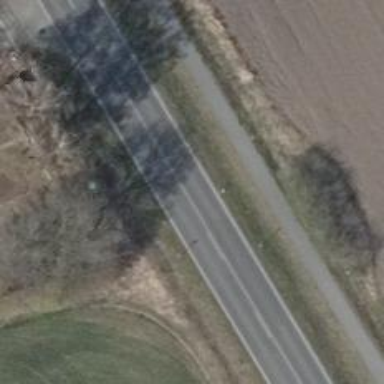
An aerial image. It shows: Secondary road with asphalt surface.